Question: I'm currently trying to make a simple comparing program but I'm stuck at the moment. I was wondering if it is possible to assign a value to an image namely 4 picture boxes, then comparing the values to see which box has a higher value. I'm fairly new to programming so I would really appreciate some examples.
here is an example of what im trying to achieve.

1: Click two classes to compare
2: Then a message box appears showing which class has a higher value.
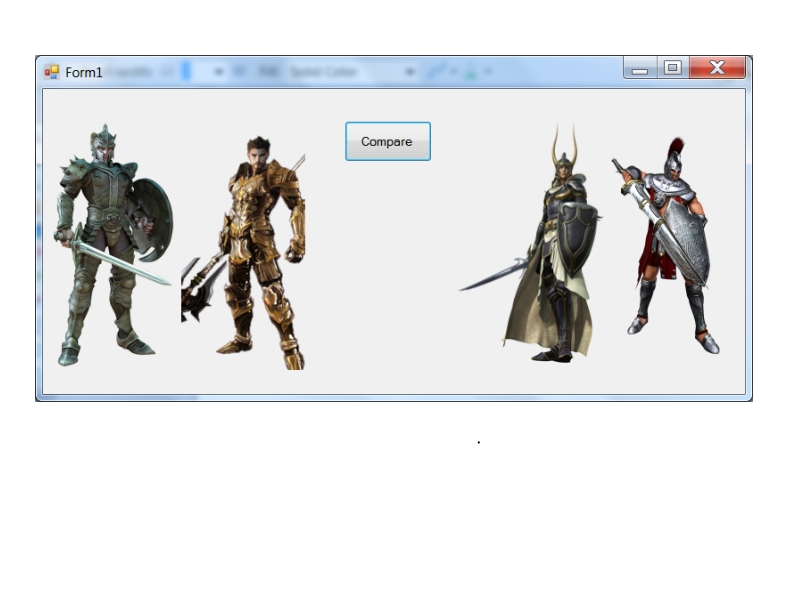
Answer: The 'Image' class has a 'Tag' property:
> Gets or sets an object that provides additional data about the image.
'''
var myImage = Bitmap.FromFile(@"c:\users\gwinney\desktop\9BYEo.jpg");
myImage.Tag = 4;
pictureBox1.Image = myImage;
var myNumber = Convert.ToInt32(pictureBox1.Image.Tag);
'''
---
The 'PictureBox' has its own 'Tag' property:
> Gets or sets the object that contains data about the control.
'''
var myImage = Bitmap.FromFile(@"c:\users\gwinney\desktop\9BYEo.jpg");
pictureBox1.Image = myImage;
pictureBox1.Tag = 4;
var myNumber = Convert.ToInt32(pictureBox1.Tag);
'''
---
You could also create a 'Dictionary' that holds meta data about each of your images. The key could be the name, or some other unique identifier about the image, then the value could be your number.
'''
var myImageValues = new Dictionary<string, int>
{
{ "ImageOne", 1 },
{ "ImageTwo", 4 },
{ "ImageThree", 8 },
{ "ImageFour", 2 }
};
'''